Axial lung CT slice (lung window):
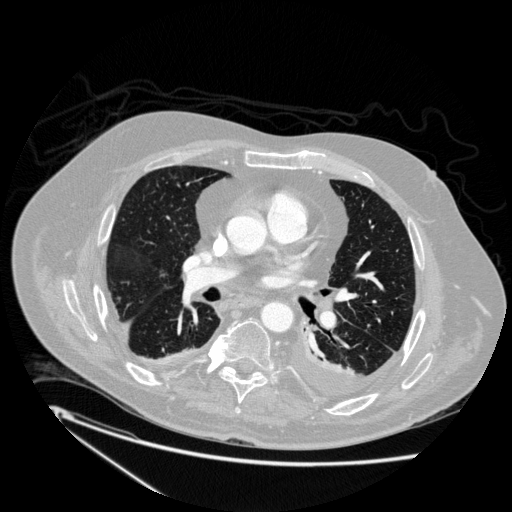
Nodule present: no